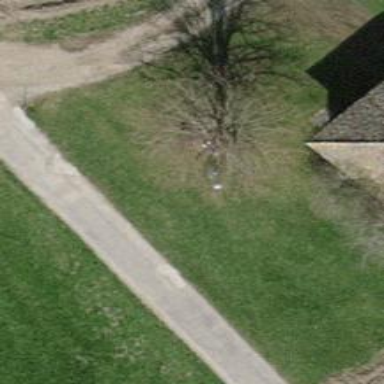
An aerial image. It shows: Bench for seating.